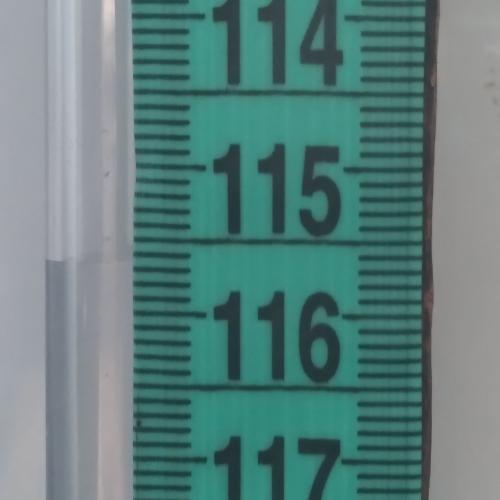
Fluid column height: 115.7 cm